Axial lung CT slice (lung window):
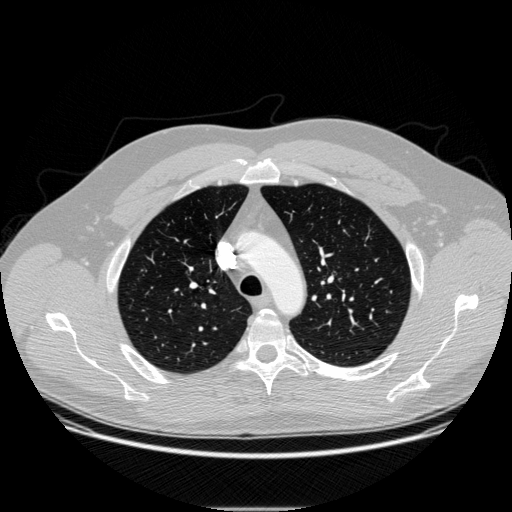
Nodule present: no